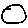
Label: circle